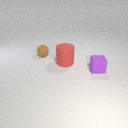
large red rubber cylinder in front of small brown rubber sphere